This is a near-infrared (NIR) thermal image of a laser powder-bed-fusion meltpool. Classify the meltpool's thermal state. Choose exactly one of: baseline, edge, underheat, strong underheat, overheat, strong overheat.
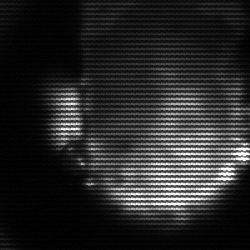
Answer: baseline